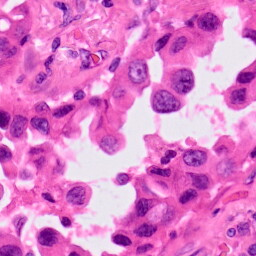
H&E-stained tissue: Lung